【题型】选择题　【知识点】立体几何　【难度】easy
如图，$ABCD-A_1B_1C_1D_1$ 是正四棱台，则下列各组直线中属于异面直线的是 ( ).}

A. $AB$ 和 $C_1D_1$； \quad B. $AA_1$ 和 $CC_1$； \quad C. $BD_1$ 和 $B_1D$； \quad D. $A_1D_1$ 和 $AB$.
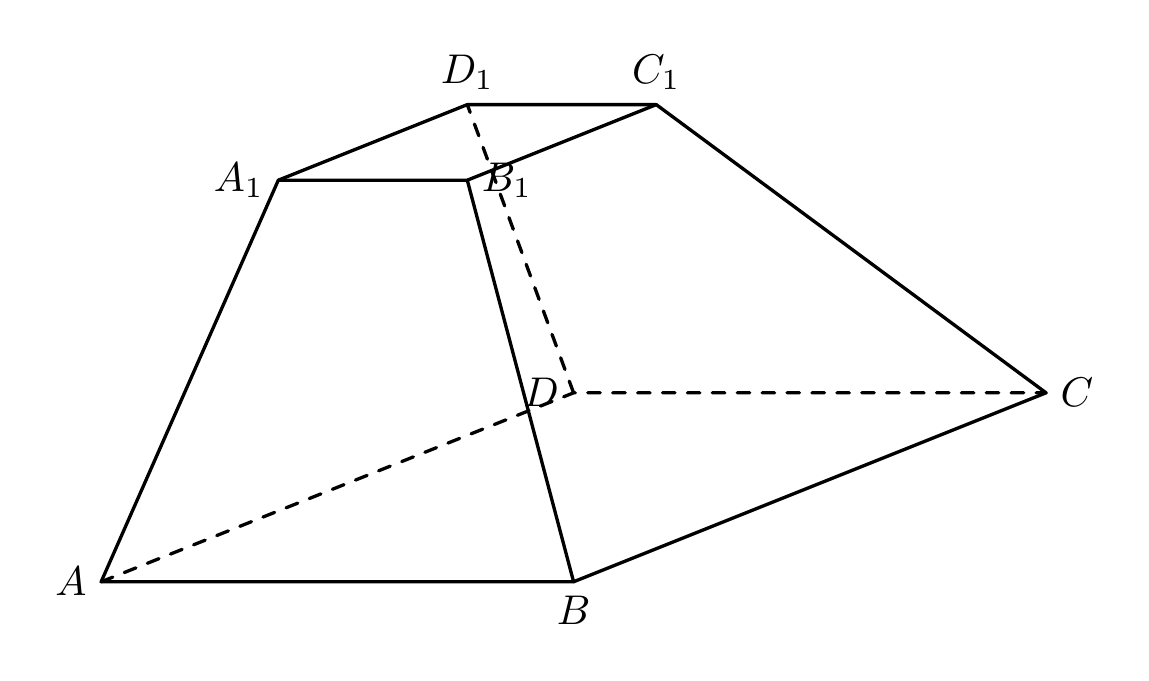
【解答】
\textbf{【答案】D}

\textbf{【解析】}因为 $ABCD-A_1B_1C_1D_1$ 是正四棱台，所以 $AB // A_1B_1 // C_1D_1$，故 A 错误；侧棱延长交于一点，所以 $AA_1$ 与 $CC_1$ 相交，故 B 错误；同理 $BB_1$ 与 $DD_1$ 也相交，所以 $B, B_1, D, D_1$ 四点共面，所以 $BD_1$ 与 $B_1D$ 相交，故 C 错误；$A_1D_1$ 与 $AB$ 是异面直线，故 D 正确。

故选：D